Question: I am working on an application with a project that uses Sql Schema Compare to update the database.
So to update the database I right click the project and select Schema Compare and I see the changes to be made, but the button to update the database is disabled (which I have circled in the image below). How do I fix this?

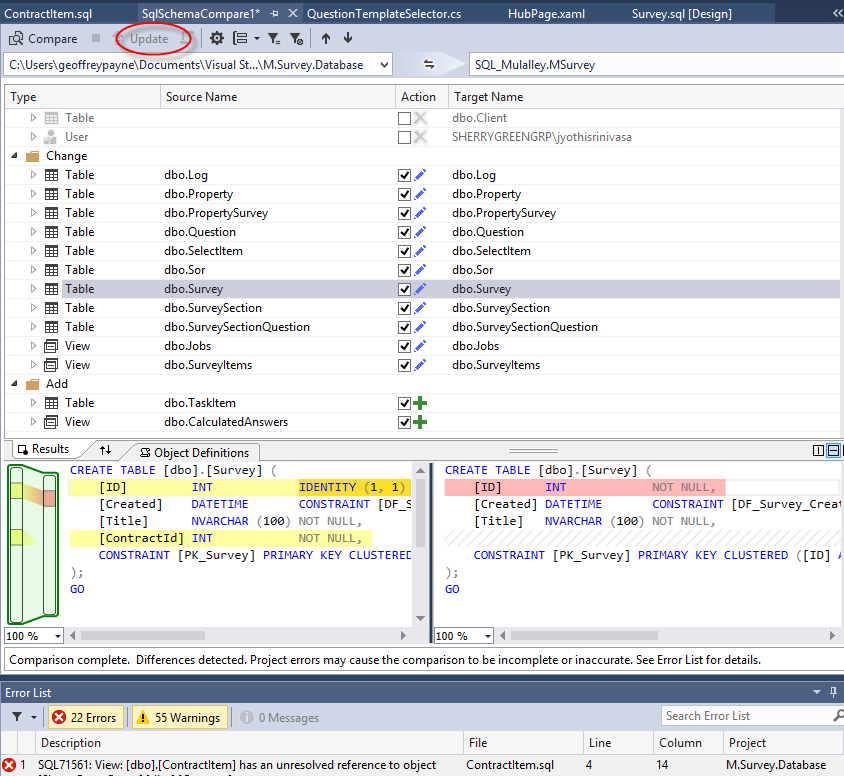
Answer: I believe you might need to resolve all the errors displayed in the Error List first before the update button is enabled.
Hope this helps